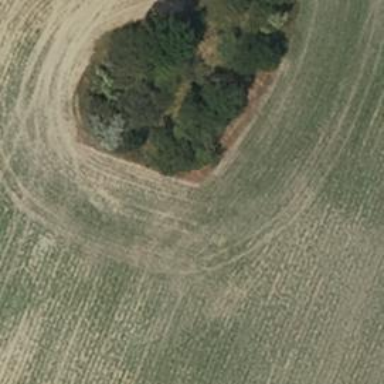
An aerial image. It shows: Broadleaved evergreen tree in its natural setting.